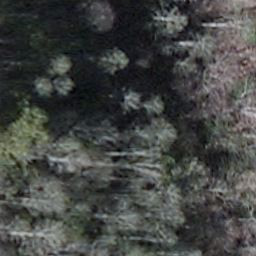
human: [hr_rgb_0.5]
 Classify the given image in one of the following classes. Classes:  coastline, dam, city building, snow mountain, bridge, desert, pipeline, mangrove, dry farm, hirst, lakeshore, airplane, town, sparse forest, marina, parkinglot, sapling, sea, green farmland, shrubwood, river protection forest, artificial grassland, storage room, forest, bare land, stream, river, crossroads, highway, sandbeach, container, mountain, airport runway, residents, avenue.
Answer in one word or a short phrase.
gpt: shrubwood